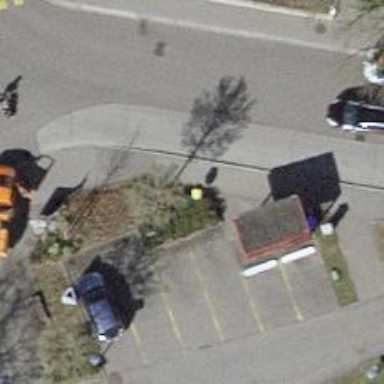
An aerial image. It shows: Post box.